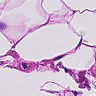
Metastatic tissue present: no